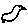
Label: bird